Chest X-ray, PA view. Patient: 63 years old, sex M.
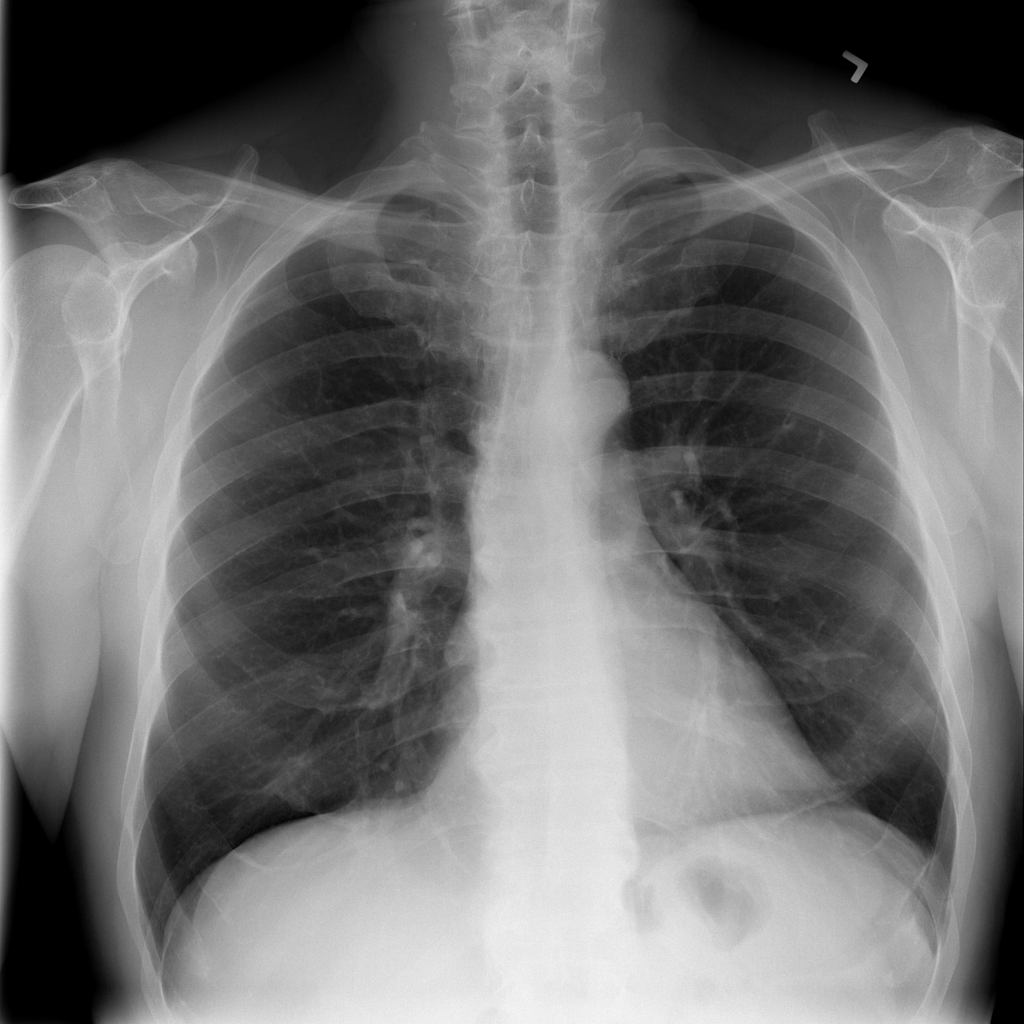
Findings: No Finding